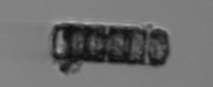
Label: Paralia_sulcata